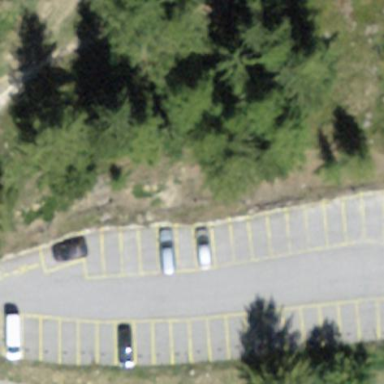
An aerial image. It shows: Parking area.